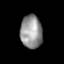
Tissue: prostate
Cell type: T cells
Senescence score: 0.7473
Nuclear area (px): 703
Mean DAPI intensity: 149.455